Interaction volume radius: 10 \u00c5
Interaction volume height: 15 \u00c5
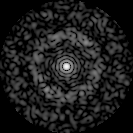
Disorder parameter: 0.8322